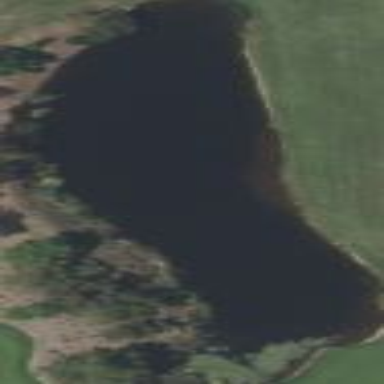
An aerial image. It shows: Water hazard on golf course. The hazard is natural water feature.